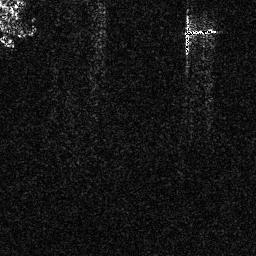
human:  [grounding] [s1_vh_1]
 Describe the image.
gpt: In the satellite image, there is  <ref>1 small ship </ref> <box>[[71, 9, 84, 14, 0]]</box> located at top right.